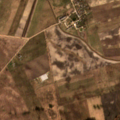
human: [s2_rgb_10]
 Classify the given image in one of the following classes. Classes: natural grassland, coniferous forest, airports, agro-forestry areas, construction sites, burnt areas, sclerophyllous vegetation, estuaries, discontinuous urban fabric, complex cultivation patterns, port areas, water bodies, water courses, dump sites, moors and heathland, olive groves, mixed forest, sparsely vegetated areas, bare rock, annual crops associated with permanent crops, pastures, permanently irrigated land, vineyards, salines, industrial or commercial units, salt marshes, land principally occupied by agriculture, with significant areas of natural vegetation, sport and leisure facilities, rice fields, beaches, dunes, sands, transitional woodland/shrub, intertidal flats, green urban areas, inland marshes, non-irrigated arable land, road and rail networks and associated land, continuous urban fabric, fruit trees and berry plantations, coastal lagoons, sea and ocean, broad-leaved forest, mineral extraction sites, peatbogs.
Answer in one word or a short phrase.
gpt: non-irrigated arable land, pastures, complex cultivation patterns